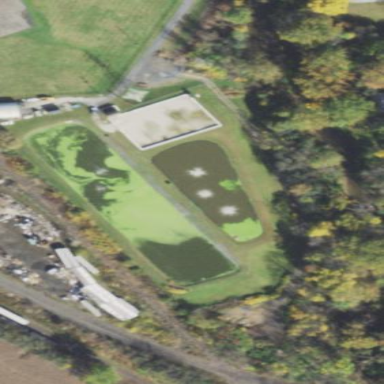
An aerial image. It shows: Image of wastewater.